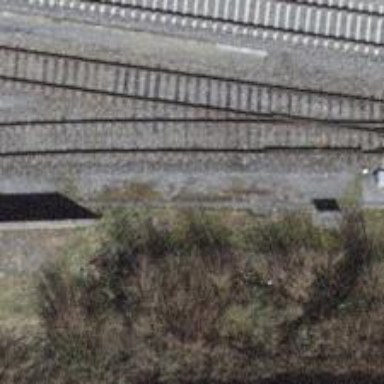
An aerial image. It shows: Railway siding with one electrified track and contact line for powering the train.